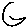
Label: moon